Question: I'm making a table using the formattable package, here is the table and the code I have.
DataName = h1
<URL>
'''
customGreen0 = "#DeF7E9"
customGreen = "#71CA97"
customRed = "#ff7f7f"
improvement_formatter <- formatter("span",
style = x ~ style(font.weight = "bold",
color = ifelse(x > 0, customGreen, ifelse(x < 0, customRed,"black"))),
x ~ icontext(ifelse(x<0, "arrow-up", "arrow-down"),x)
)
formattable(h1, align =c("l","c","c","c","c", "c", "c", "c","c", "c","c", "c"), list(
'Totals' = formatter("span", style = ~ style(color = "grey",font.weight = "bold")),
'2011'= color_tile(customGreen, customGreen0),
'2012'= color_tile(customGreen, customGreen0),
'2013'= color_tile(customGreen, customGreen0),
'2014'= color_tile(customGreen, customGreen0),
'2015'= color_tile(customGreen, customGreen0),
'2016'= color_tile(customGreen, customGreen0),
'2017'= color_tile(customGreen, customGreen0),
'2018'= color_tile(customGreen, customGreen0),
'2019'= color_tile(customGreen, customGreen0),
'Average' = color_tile(customRed, customRed),
'Change Since 2011' = improvement_formatter
))
h1[3,12] = "N/A"
'''
This is the output I am getting

For row 3, column 12 I need this to be N/A but do not want it to be green or have a up/down arrow. Is it possible to turn black and/or have sideways arrow that signals that this data is not not available?
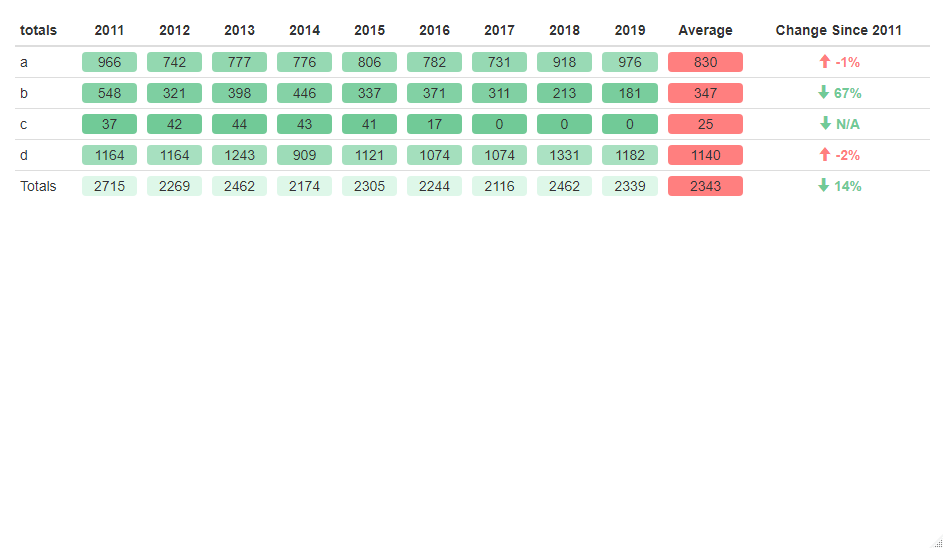
Answer: Here's an example where 'NA' does not have any color or arrow. In creating the 'h1' data frame, I used 'percent' and included 'NA' as one of the values. Let me know if this is what you had in mind.
'''
library(formattable)
h1 <- data.frame(
Totals = c("a", "b", "c", "d"),
Y2011 = c(1230, 779, 37, 1176),
Average = c(830,347,25,1140),
Change = percent(c(-.01,.67,NA,.02), digits = 0)
)
customGreen0 = "#DeF7E9"
customGreen = "#71CA97"
customRed = "#ff7f7f"
improvement_formatter <- formatter("span",
style = x ~ style(font.weight = "bold",
color = ifelse(x > 0, customGreen, ifelse(x < 0, customRed,"black"))),
x ~ icontext(ifelse(x < 0, "arrow-up", "arrow-down"), x)
)
formattable(h1, align =c("l", "c", "c", "c"),
list(
'Totals' = formatter("span", style = ~ style(color = "grey",font.weight = "bold")),
'Y2011'= color_tile(customGreen, customGreen0),
'Average' = color_tile(customRed, customRed),
'Change' = improvement_formatter
))
'''
Note that I left in red arrow up, green down as you intended.
<URL>